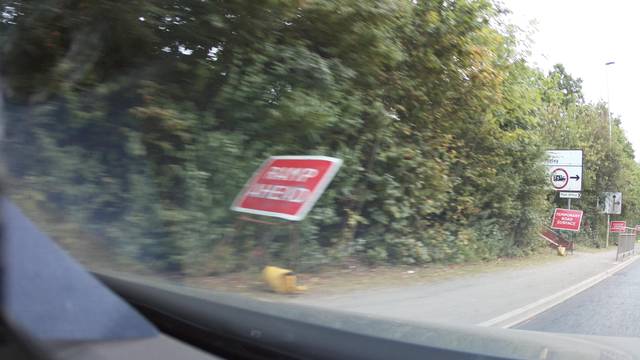
Region: United Kingdom
Coordinates: 51.848, -2.264